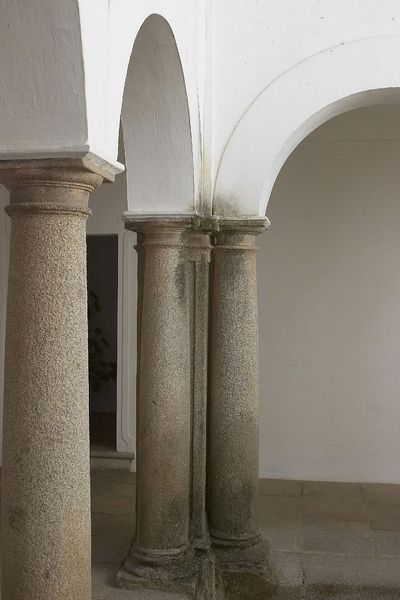
Titel: Kirche, Bom Jesús de Valverde, in Mitra bei Évora
Künstler: Miguel de Arruda
Standort: Mitra, Bom Jesús de Valverde (EU - P)
Schlagwörter: fuß, weiß, braun, hell, raum, säule, säulen, tür, architektur, sockel, stein, steine, innenraum, erde, boden, pflanze, gotik, bogen, pflaster, rundbogen, arch, columns, gerade, durchgang, stufe, granit, plinthe, tor, foto, bögen, fugen, arkade, kloster, moos, fliesen, mosaik, kapitell, putz, sandstein, mittelalter, romanik, basis, dorisch, schaft, toskana, gekalkt, kreuzgang, krypta, romanisch, säulenordnung, dorika, säulenstellung, kolumne, bodenfliesen, basalt, belag, sandsetin, bais, lecke, architecture, tuscanico, italian order